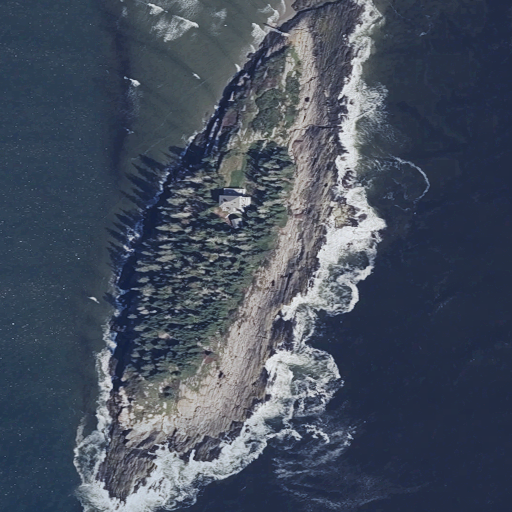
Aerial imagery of island in Maine named Wood Island containing open water, herbaceous wetlands, woody wetlands, and grassland